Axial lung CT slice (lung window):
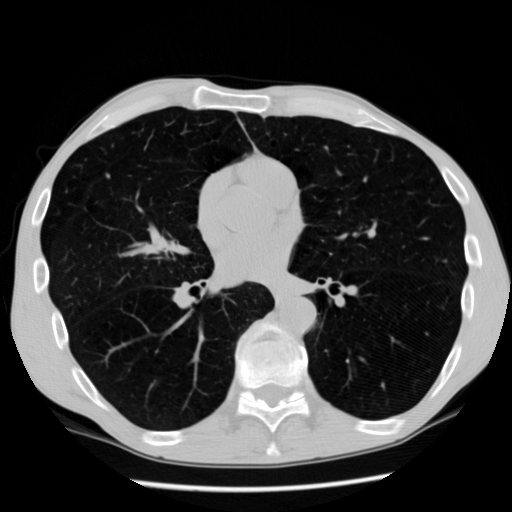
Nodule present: no